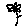
Label: flower